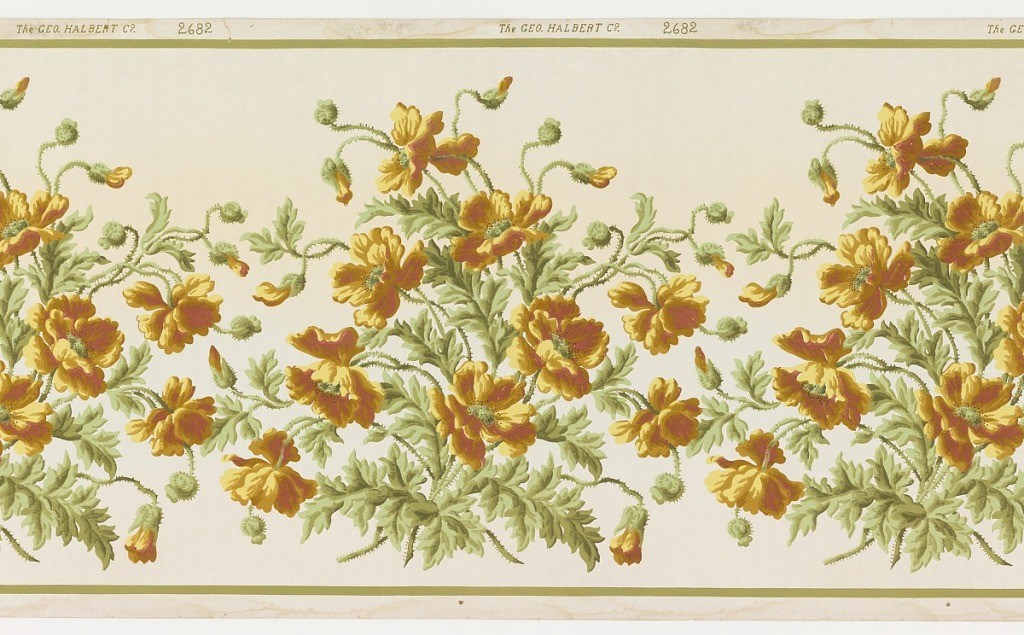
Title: Frieze
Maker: George Halbert Wallpaper, Brooklyn, New York
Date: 1905–1915
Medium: Machine-printed paper
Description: A repetitive design of wild roses bunched together with twisting vines. Top and bottom have same stripe border. Printed in greens, tan, yellow and deep pink on a cream-colored field.